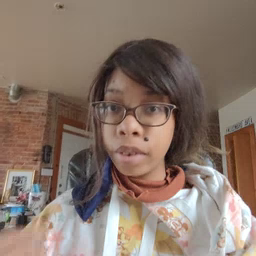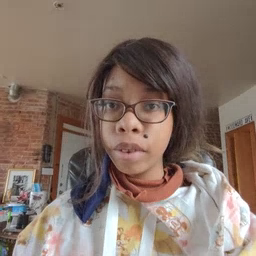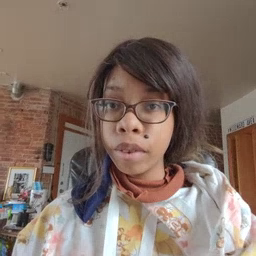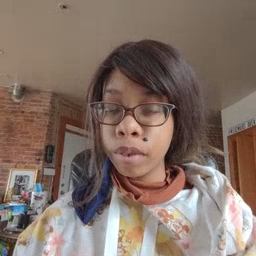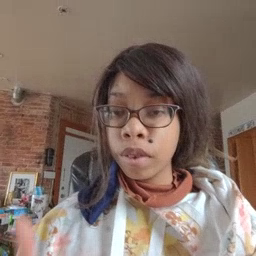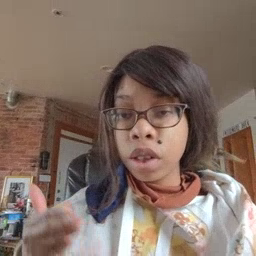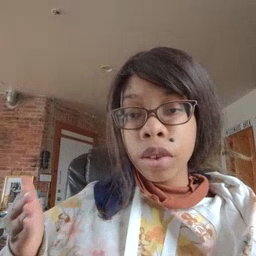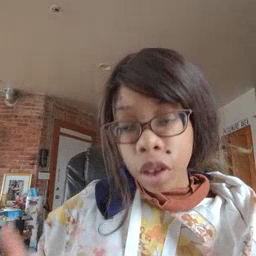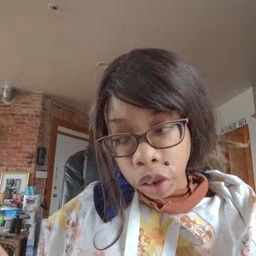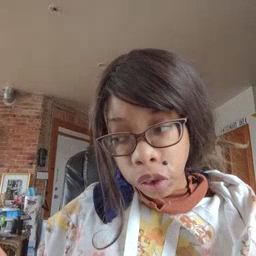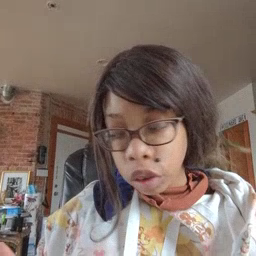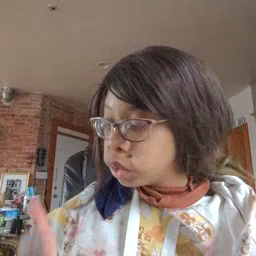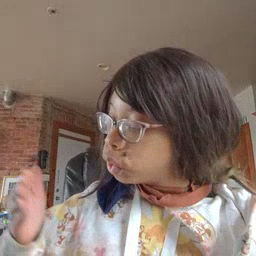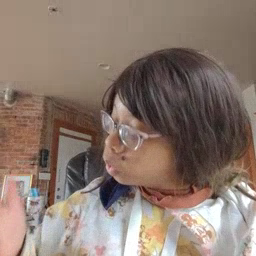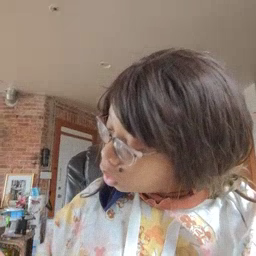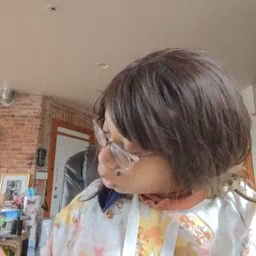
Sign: beside